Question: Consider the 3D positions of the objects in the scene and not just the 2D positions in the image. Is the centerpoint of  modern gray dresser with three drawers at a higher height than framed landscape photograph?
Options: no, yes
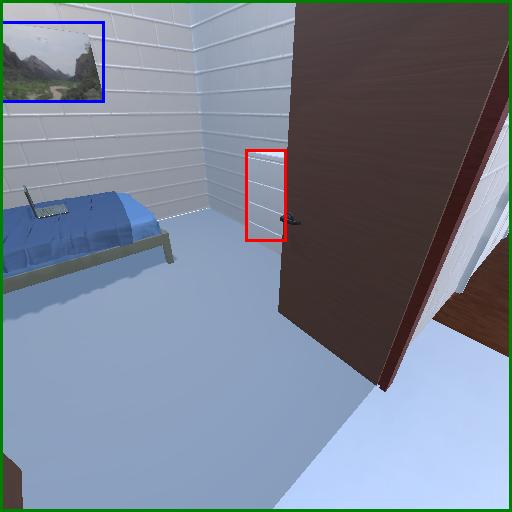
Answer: no